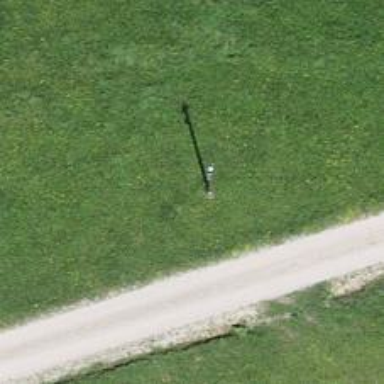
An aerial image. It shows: Power pole.